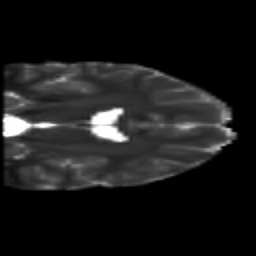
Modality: T2w
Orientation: coronal
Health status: healthy
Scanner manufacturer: siemens
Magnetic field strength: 3 T
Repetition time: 10 s
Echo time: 0.092 s